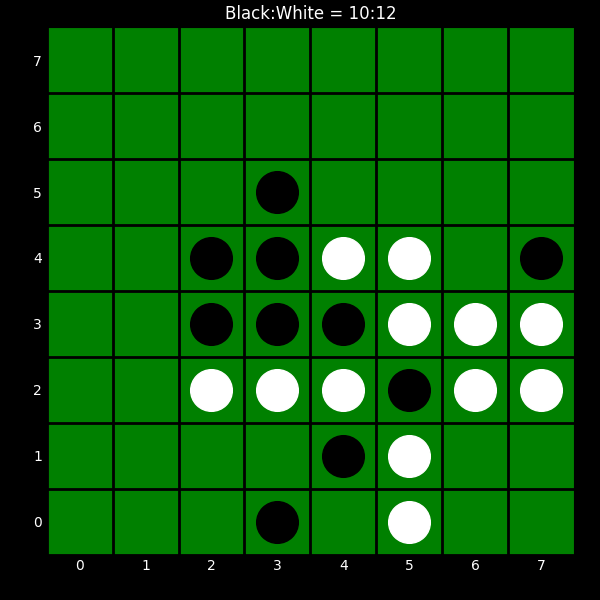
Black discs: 10
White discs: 12